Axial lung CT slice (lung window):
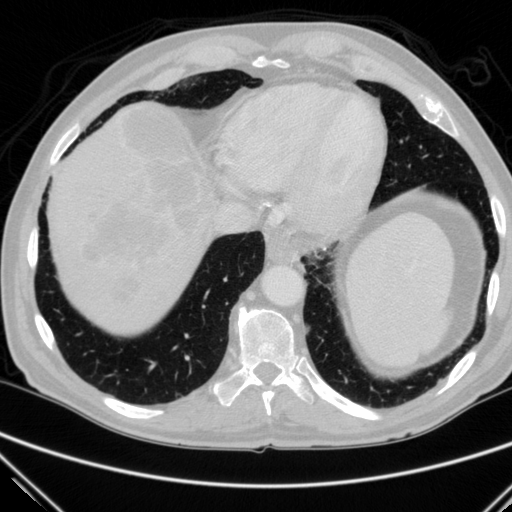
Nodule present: yes
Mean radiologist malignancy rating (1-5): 3.25